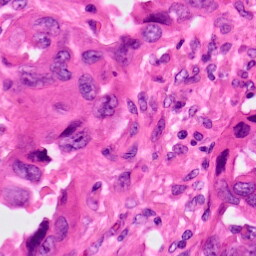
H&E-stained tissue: Lung